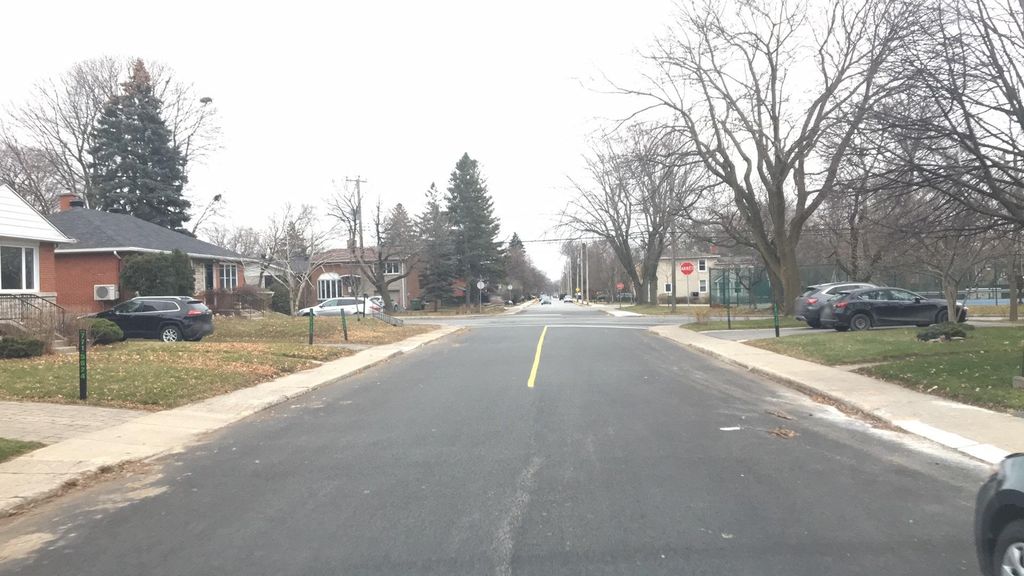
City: montreal